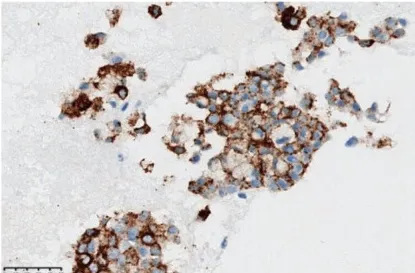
(C) IHC staining indicated the expression of ALK, the specimen was stained by IHC with the anti-ALK (D5F3).
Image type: pathology (immunostaining)